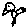
Label: bird